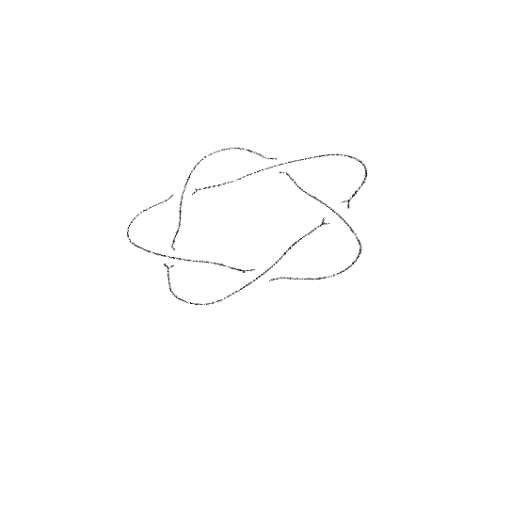
Crossing number: 5